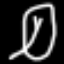
Label: leaf